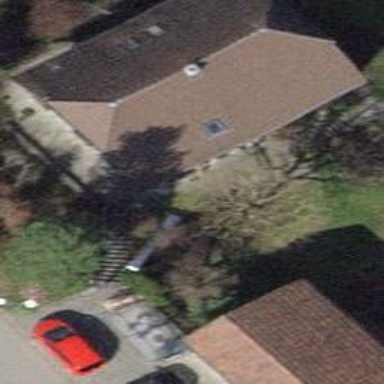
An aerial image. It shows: Detached building with half-hipped roof shape.